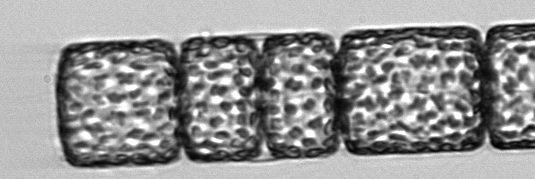
Label: Lauderia_annulata